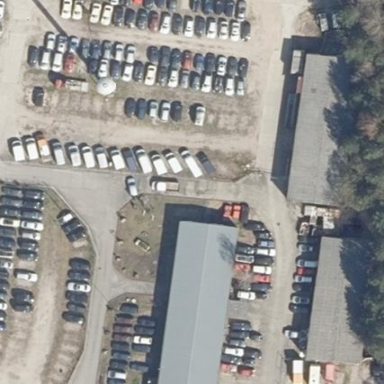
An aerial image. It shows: Parking area with surface.